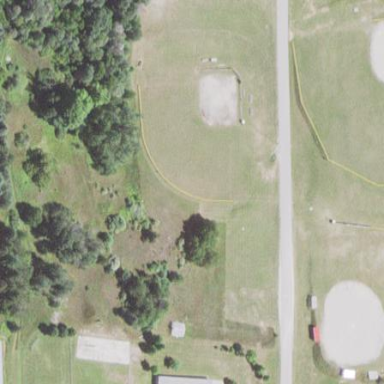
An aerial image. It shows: Baseball pitch for leisure land.